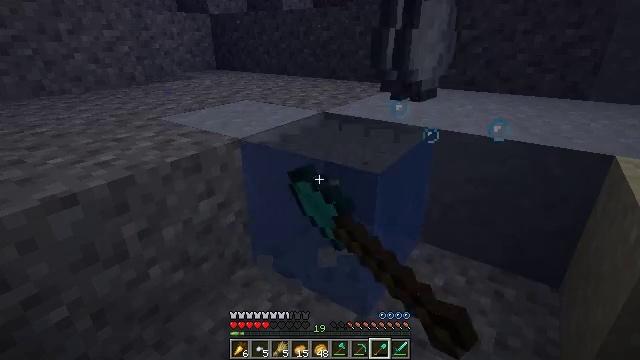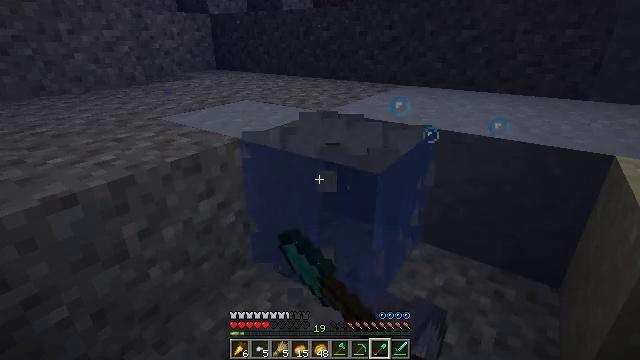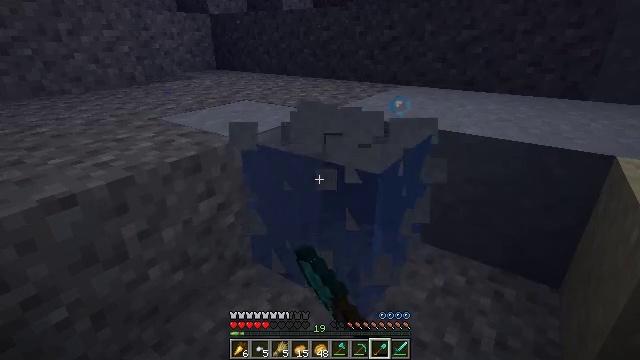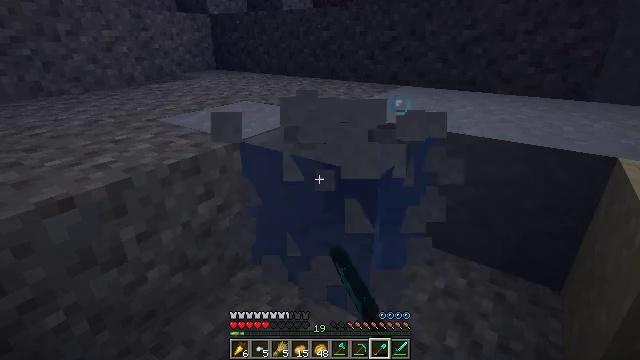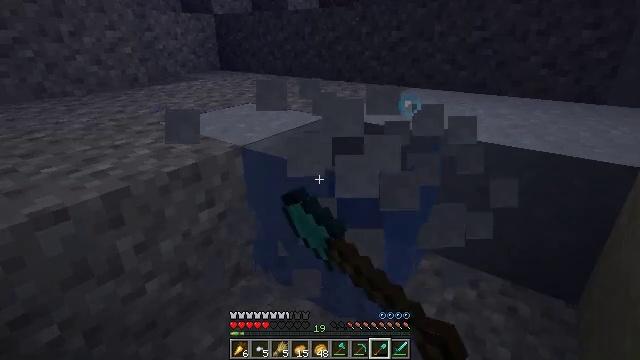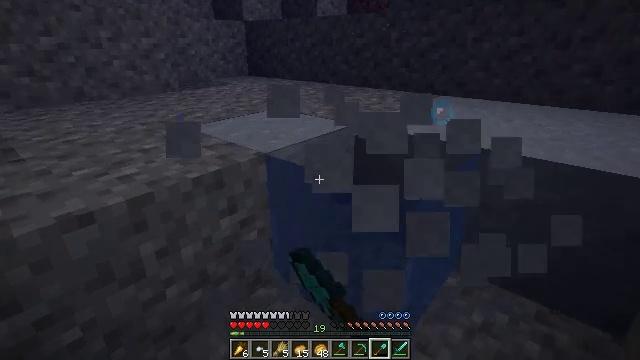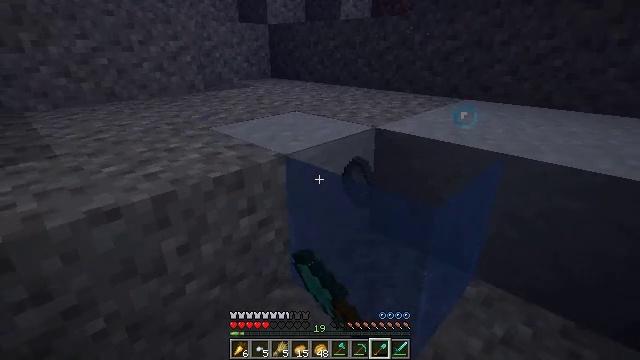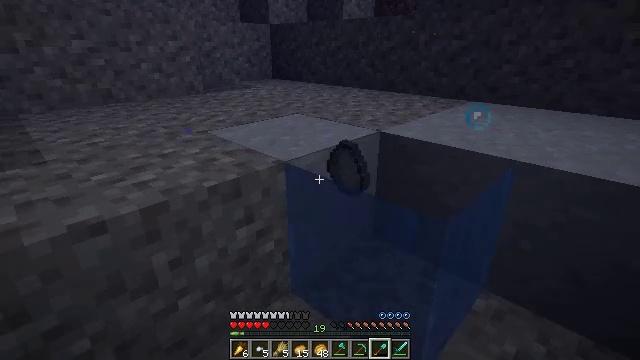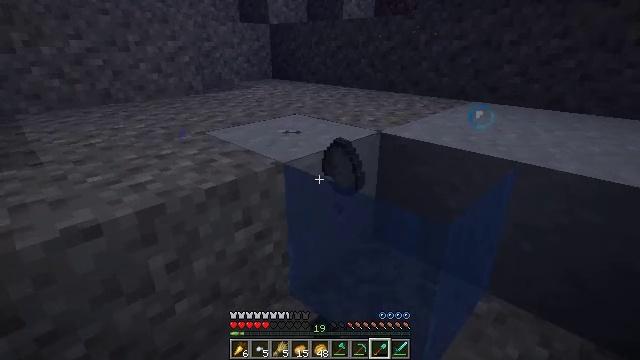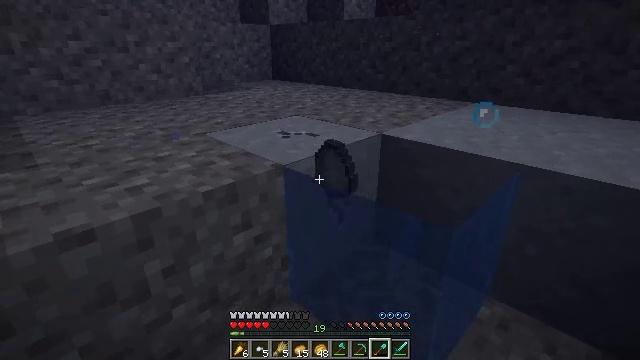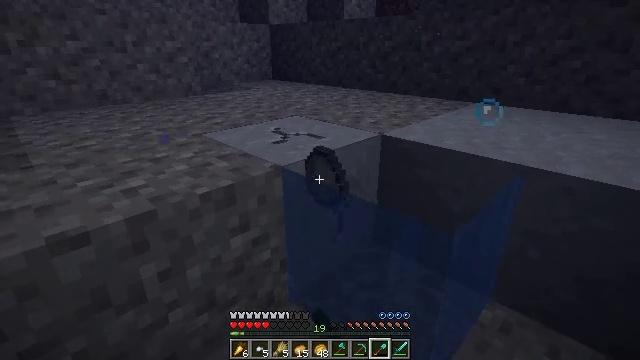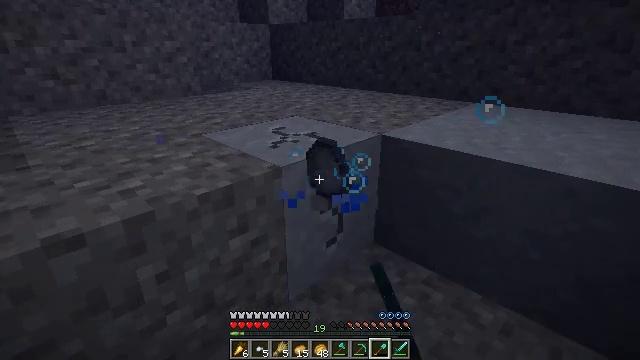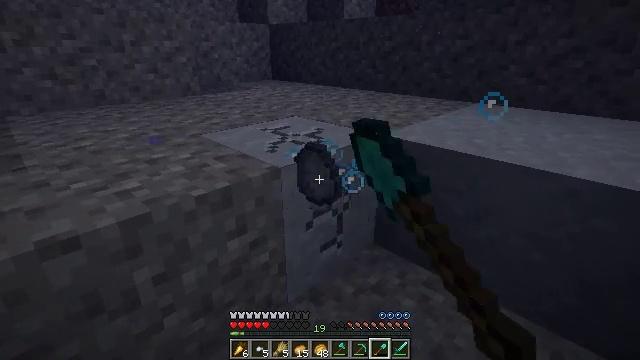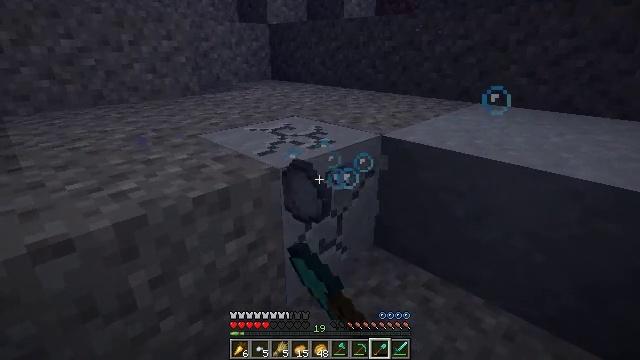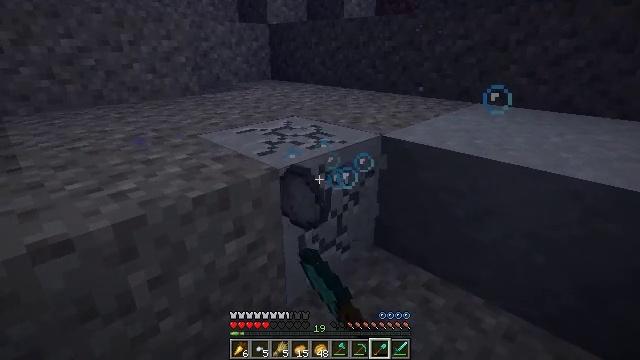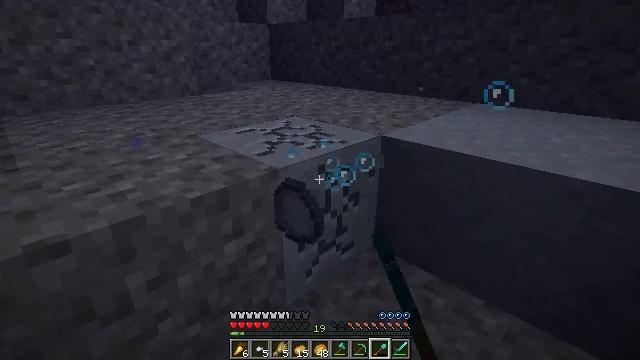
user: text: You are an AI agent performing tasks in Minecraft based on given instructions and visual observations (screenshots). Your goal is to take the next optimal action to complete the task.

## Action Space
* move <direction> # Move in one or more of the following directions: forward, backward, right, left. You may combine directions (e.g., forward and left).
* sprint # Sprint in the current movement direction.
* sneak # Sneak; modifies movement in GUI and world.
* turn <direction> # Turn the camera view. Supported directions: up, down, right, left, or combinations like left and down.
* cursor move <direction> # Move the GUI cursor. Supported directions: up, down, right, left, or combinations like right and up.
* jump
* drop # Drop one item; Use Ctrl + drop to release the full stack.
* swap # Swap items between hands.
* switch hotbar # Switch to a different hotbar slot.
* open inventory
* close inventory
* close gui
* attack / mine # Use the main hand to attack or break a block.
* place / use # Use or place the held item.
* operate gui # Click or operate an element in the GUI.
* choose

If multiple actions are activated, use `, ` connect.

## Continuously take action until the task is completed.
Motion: motion action
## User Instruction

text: Break the clay block to collect it.
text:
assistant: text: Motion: attack / mine
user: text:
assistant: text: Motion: move forward, attack / mine
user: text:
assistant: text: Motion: move forward, attack / mine
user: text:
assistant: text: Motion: move forward, attack / mine
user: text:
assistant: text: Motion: move forward, turn left, attack / mine
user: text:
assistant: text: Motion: move forward, turn left, attack / mine
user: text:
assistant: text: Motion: attack / mine
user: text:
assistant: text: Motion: attack / mine
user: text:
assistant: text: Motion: attack / mine
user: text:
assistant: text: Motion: attack / mine
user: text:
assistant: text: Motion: attack / mine
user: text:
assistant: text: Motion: attack / mine
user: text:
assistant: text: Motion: attack / mine
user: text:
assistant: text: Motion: attack / mine
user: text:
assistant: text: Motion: attack / mine
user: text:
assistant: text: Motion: attack / mine
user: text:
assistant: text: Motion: attack / mine
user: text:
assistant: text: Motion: attack / mine
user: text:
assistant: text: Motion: attack / mine
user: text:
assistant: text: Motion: move forward, attack / mine
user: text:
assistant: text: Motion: move forward, attack / mine
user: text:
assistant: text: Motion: move forward, attack / mine
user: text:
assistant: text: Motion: move forward, attack / mine
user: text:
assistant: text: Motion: move forward, turn right, attack / mine
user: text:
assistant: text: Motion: turn right and down, attack / mine
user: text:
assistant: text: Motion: turn right and down, attack / mine
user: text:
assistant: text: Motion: turn right, attack / mine
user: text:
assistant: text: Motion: turn right, attack / mine
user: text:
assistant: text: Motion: attack / mine
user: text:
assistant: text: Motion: attack / mine